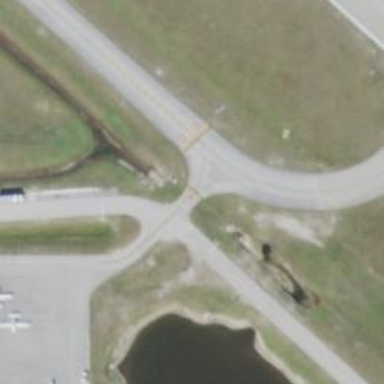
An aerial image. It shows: Image of taxiway at airport.